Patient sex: M
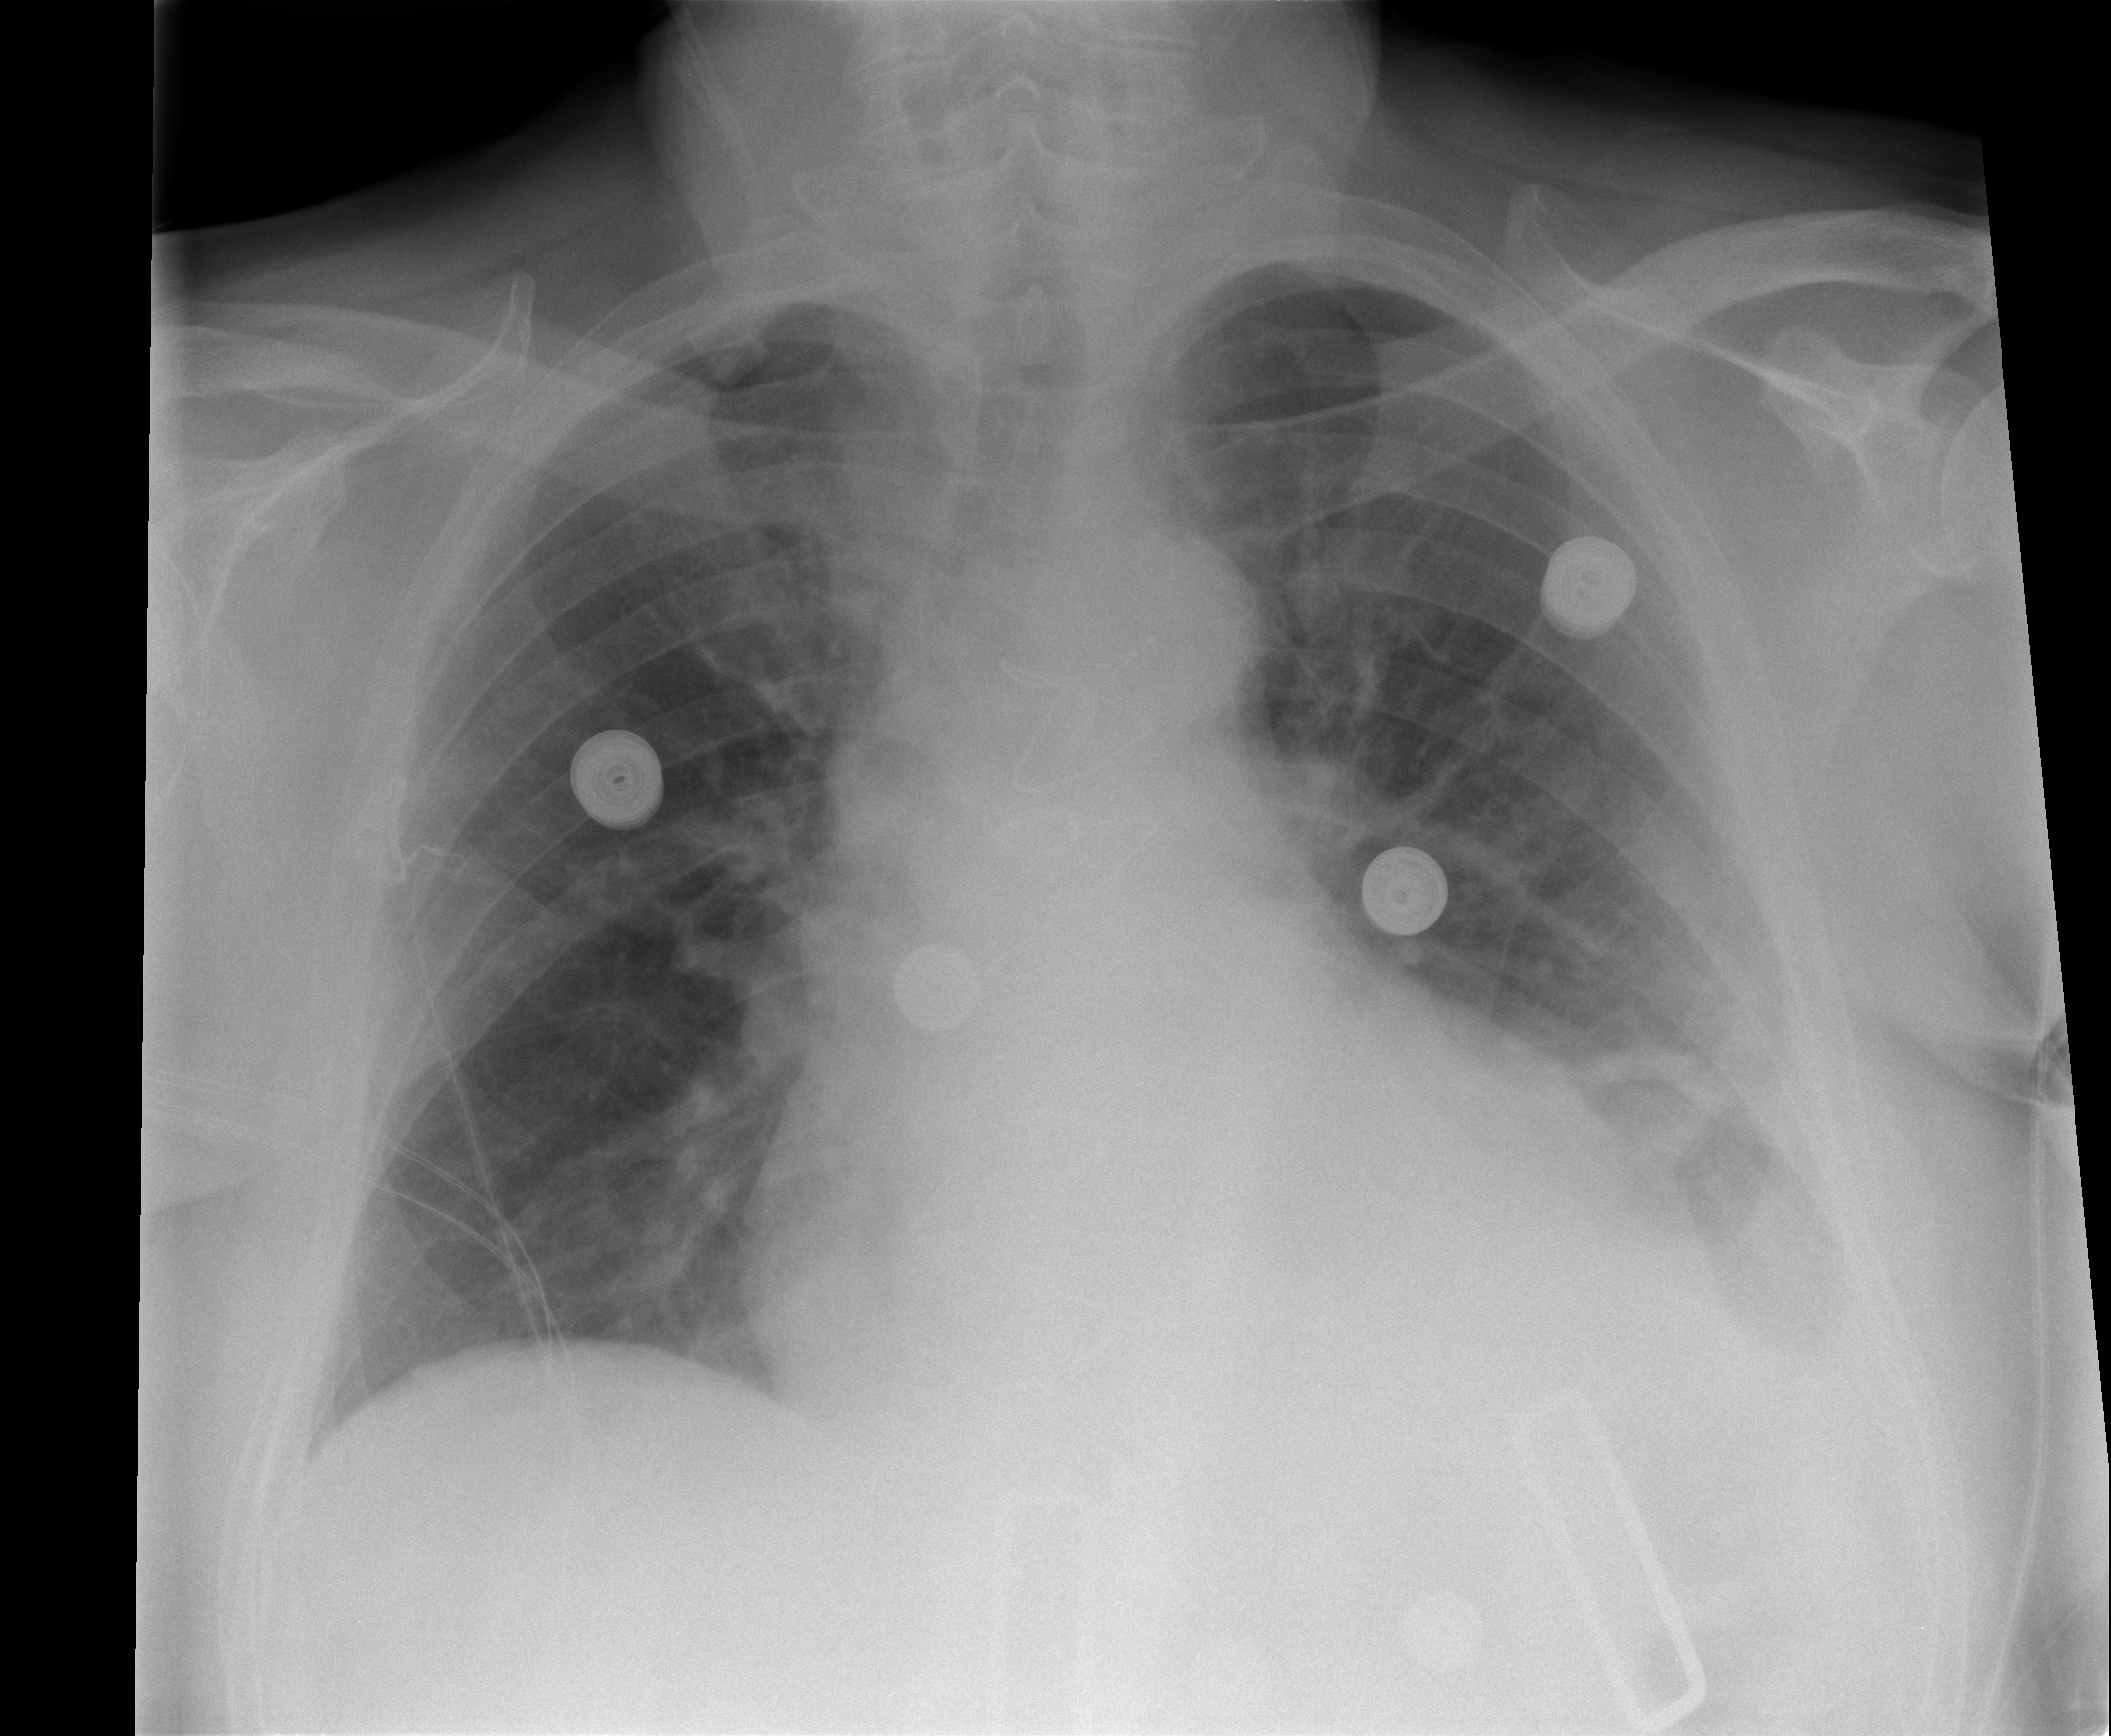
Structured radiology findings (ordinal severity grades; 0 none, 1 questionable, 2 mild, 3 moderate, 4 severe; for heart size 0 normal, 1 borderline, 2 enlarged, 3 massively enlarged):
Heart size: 2
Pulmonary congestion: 2
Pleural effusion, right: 0
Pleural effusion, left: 2
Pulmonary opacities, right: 0
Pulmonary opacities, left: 0
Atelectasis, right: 2
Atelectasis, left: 2